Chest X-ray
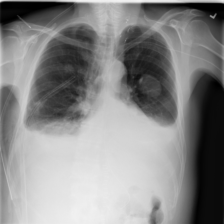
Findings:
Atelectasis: negative
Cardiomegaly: negative
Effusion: negative
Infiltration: negative
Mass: positive
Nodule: positive
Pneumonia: negative
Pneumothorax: positive
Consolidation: negative
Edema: negative
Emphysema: negative
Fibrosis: negative
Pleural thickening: negative
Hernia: negative